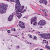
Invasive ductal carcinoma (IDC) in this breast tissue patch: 0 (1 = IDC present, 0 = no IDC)